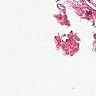
Metastatic tissue present: no